Question: I am using iText to generate my custom .pdf document. I tried a lot but i am not able to do get a desired design of my text which includes an image. I need an output just like shown below:

I have tried Chunk class and Paragraph class but i am not able to get the desired. Any ideas?
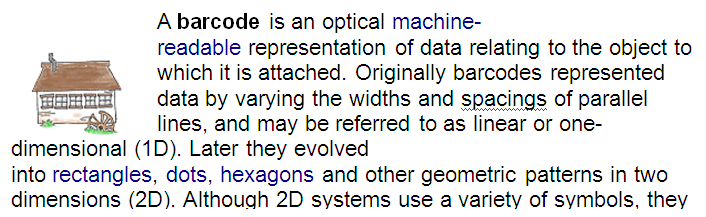
Answer: You have (at least) two options:
1. Use image.setAlignment(Image.LEFT | Image.TEXTWRAP); and add the image to the document (not to a Chunk or Paragraph). This will add the image to the left and wrap the other text around it.
2. Add the image at an absolute position, and add the text using ColumnText for irregular columns: http://1t3xt.be/?0b3
1 is the easiest way, but the result may not always be what you desire (you can tweak some things, such as adding a borden); 2 demands more work, but allows you to create the output exactly the way you want to.